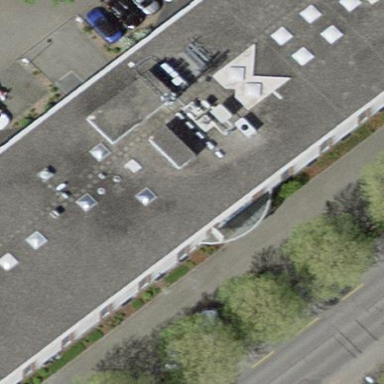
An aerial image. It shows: Office building.